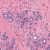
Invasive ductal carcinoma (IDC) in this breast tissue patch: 0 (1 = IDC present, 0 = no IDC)